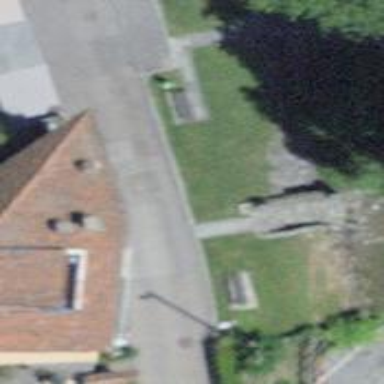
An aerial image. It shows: Bench.